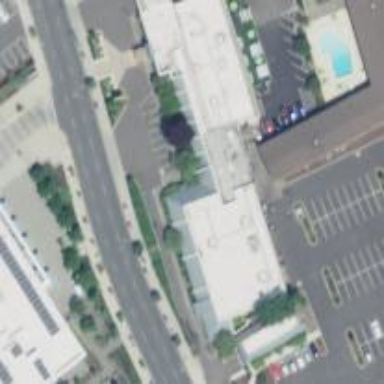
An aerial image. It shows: Commercial building serving as motel for tourists.